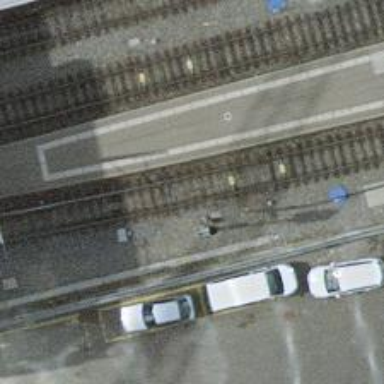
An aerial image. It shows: Railway signal.